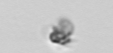
Label: detritus